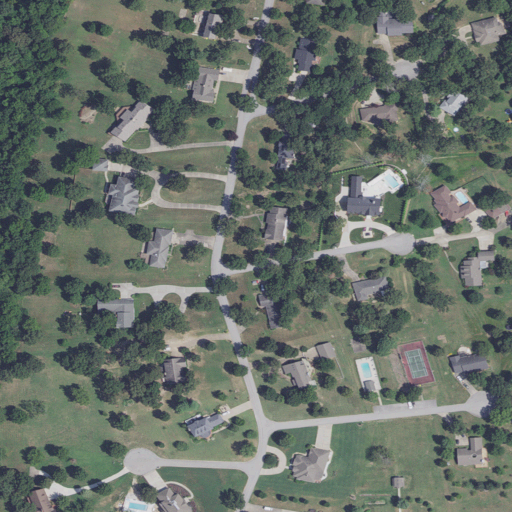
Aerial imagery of mountain in Arkansas named Fitzgerald Mountain containing open development, low intensity development, pasture, deciduous forest, and medium intensity development